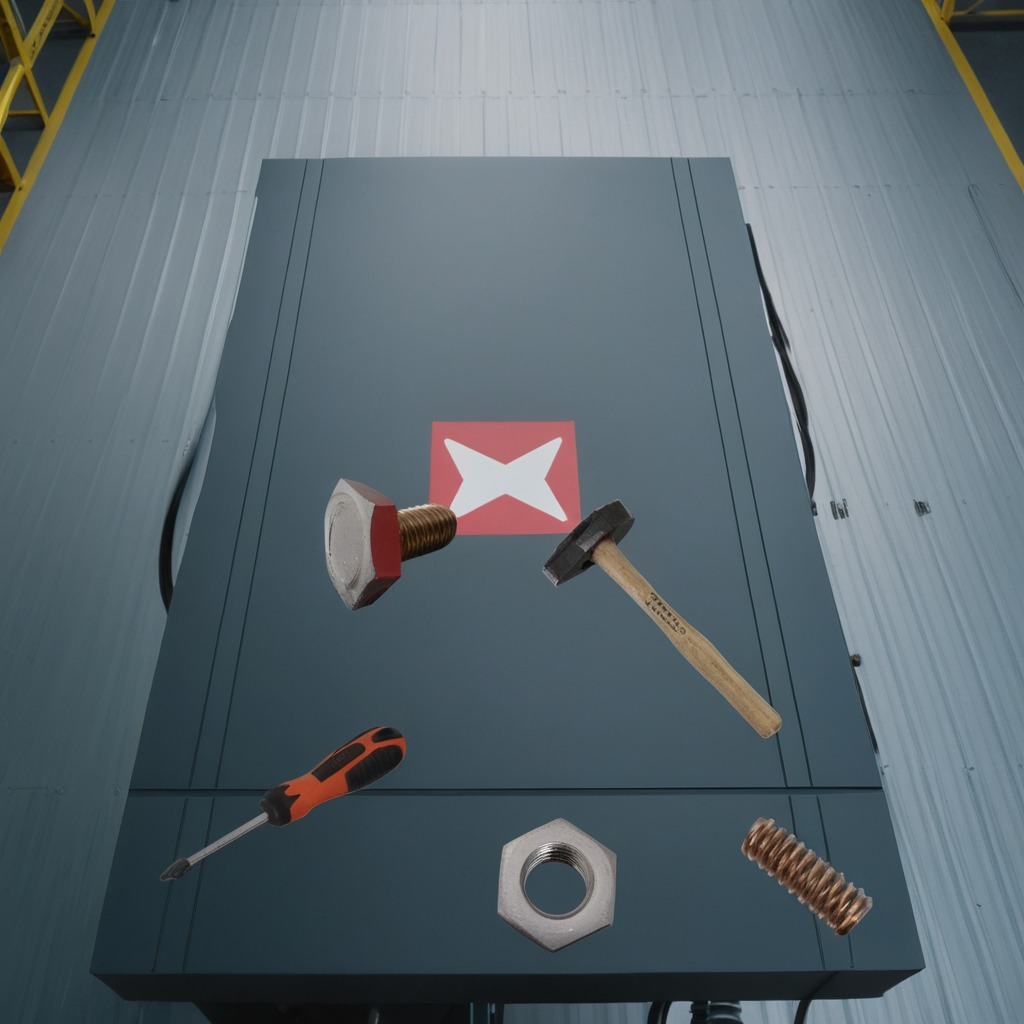
A metal machine screw, a hammer, a coiled metal spring, a screwdriver, and a metal nut are lying on the toolbox surface.